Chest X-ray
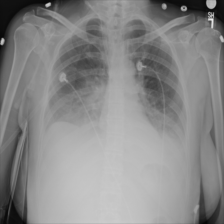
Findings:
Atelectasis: negative
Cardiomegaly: negative
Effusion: positive
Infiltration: negative
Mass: negative
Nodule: negative
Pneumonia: negative
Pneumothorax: negative
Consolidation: negative
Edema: negative
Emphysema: negative
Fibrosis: negative
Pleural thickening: negative
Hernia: negative